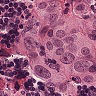
Metastatic tissue present: yes